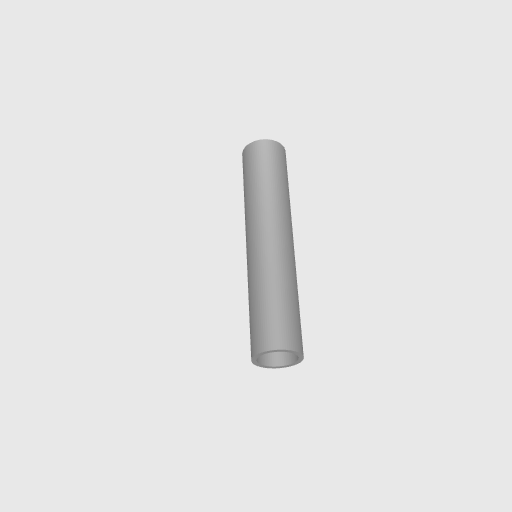
Part: AluminumTube8ID10OD50